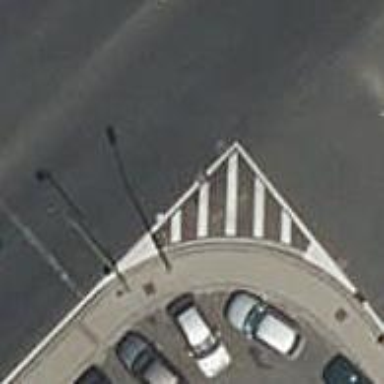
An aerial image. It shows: Road with traffic signals.